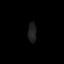
Tissue: skin
Cell type: Epithelial cells
Senescence score: 0.2579
Nuclear area (px): 160
Mean DAPI intensity: 31.087